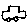
Label: car